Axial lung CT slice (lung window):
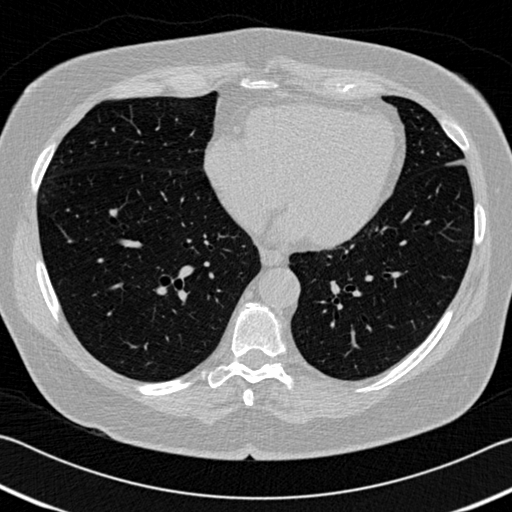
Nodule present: no